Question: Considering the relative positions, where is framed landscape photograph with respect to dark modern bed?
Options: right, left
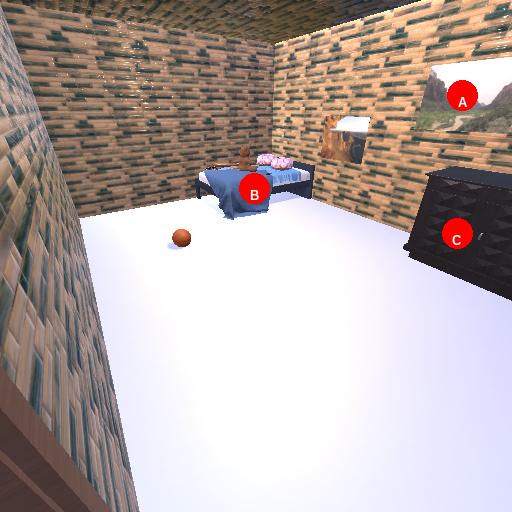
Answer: right